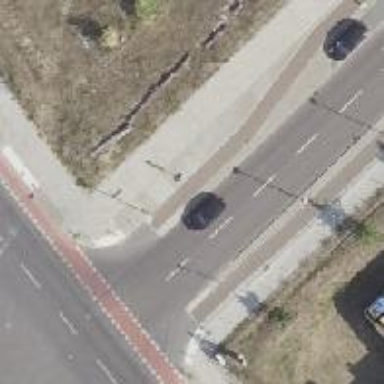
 featuring sidewalks on both sides and asphalt cycle track."